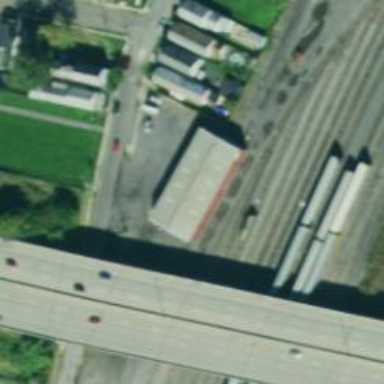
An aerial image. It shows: Railway yard used for servicing trains.